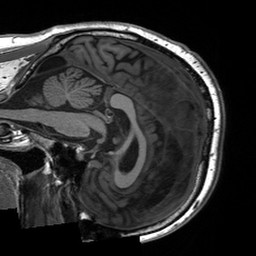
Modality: T1w
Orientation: sagittal
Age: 35
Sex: male
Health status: healthy
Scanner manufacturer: siemens
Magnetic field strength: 3 T
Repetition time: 2 s
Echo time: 0.00203 s